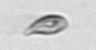
Label: Cryptophyta